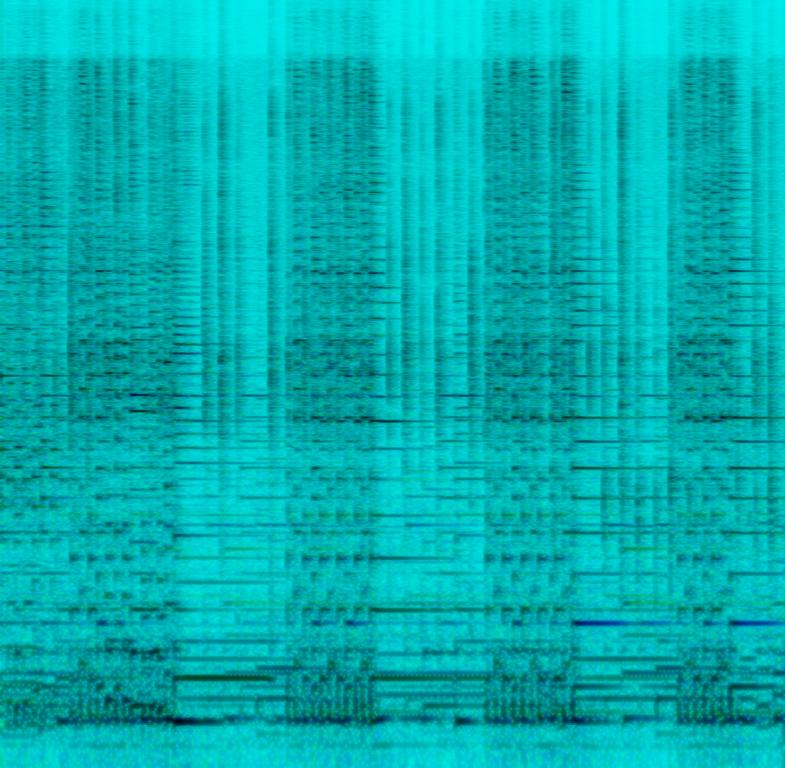
This is a compilation of various flamenco recordings. The acoustic guitar is being played at first with the picado technique and then with the free stroke technique. There is a percussive backing track in each part. The music has an exotic feel to it. These separate parts could be used as an advertisement jingle or they could be sampled for use in beat-making.